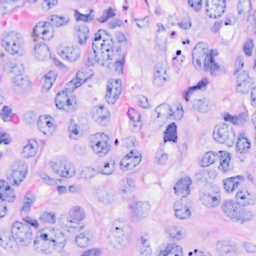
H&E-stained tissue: Breast